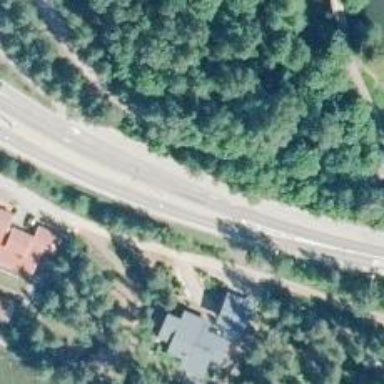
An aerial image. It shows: Trunk highway.